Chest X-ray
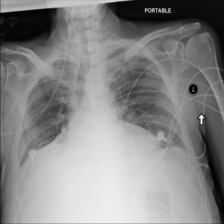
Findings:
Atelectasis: negative
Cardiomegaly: negative
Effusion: positive
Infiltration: negative
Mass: negative
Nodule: negative
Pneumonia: negative
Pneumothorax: negative
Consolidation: positive
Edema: negative
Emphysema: negative
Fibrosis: negative
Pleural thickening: negative
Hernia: negative